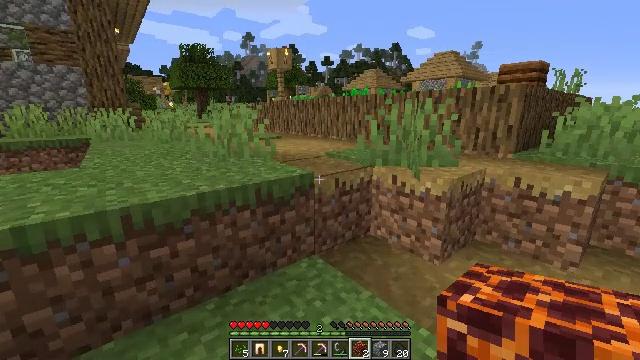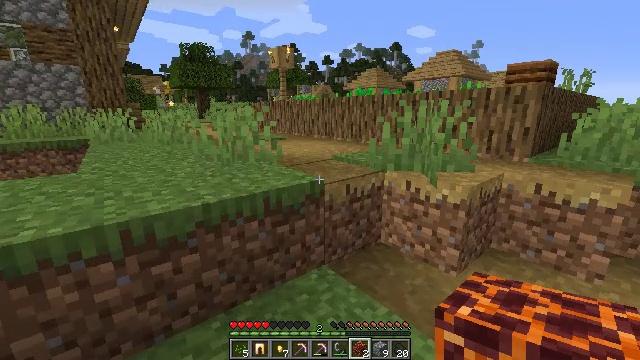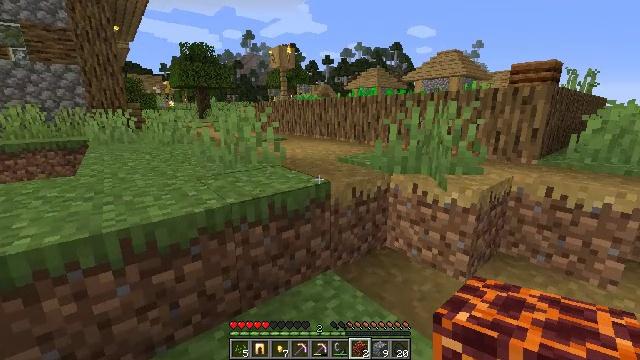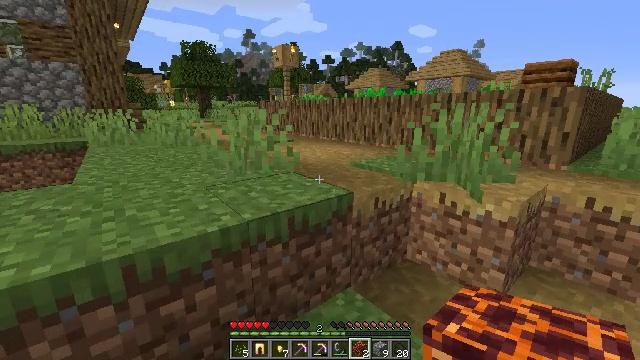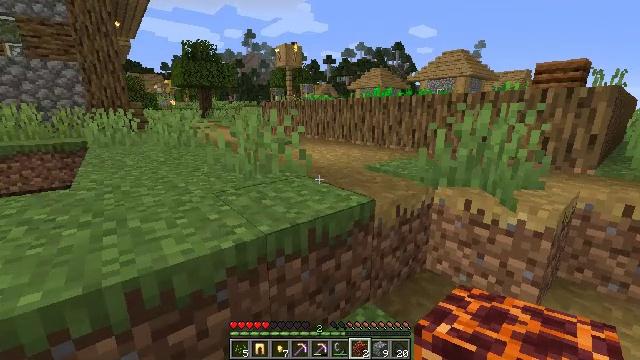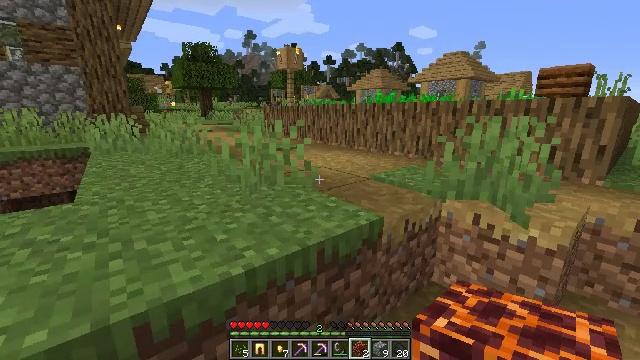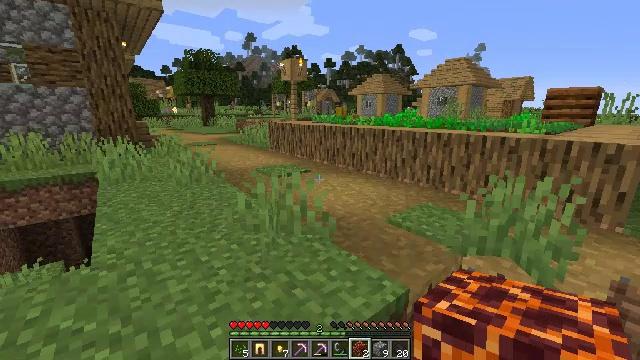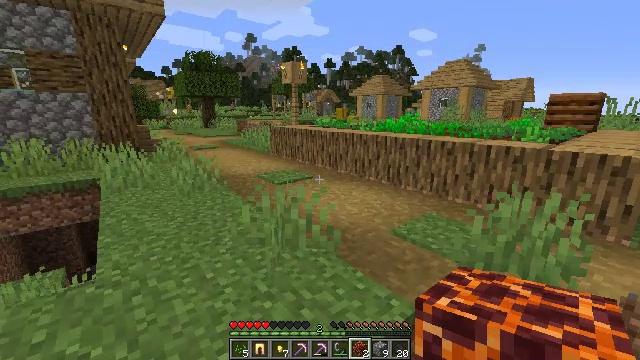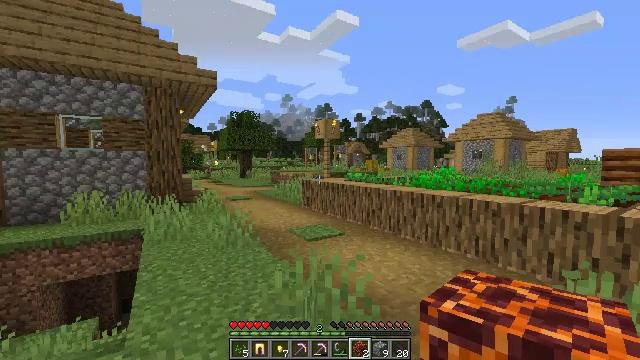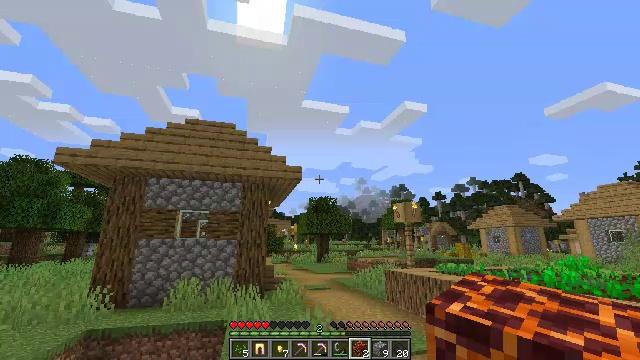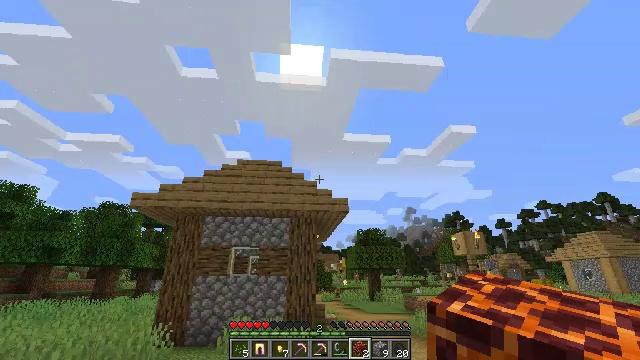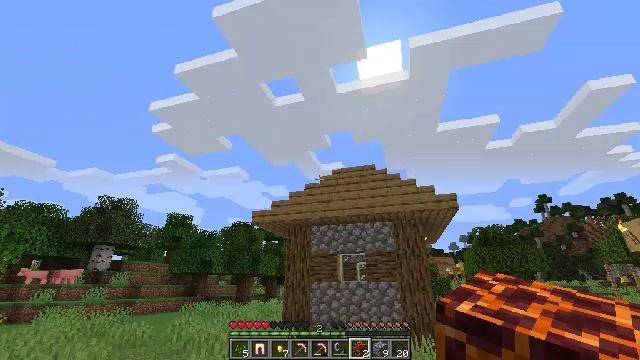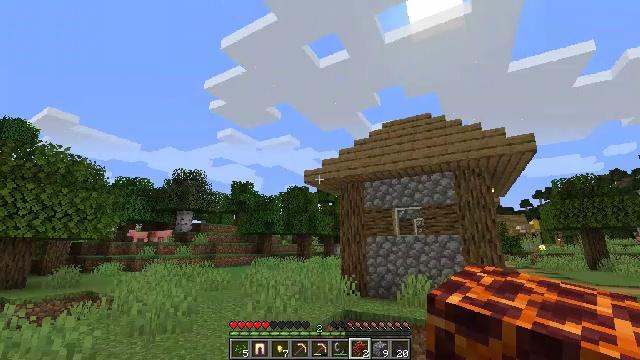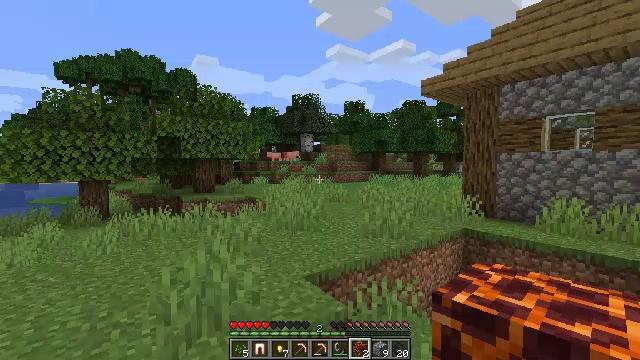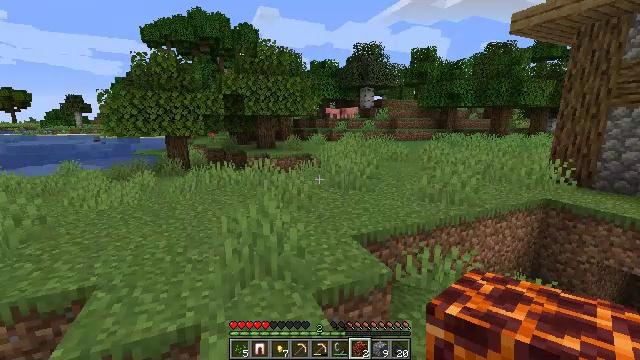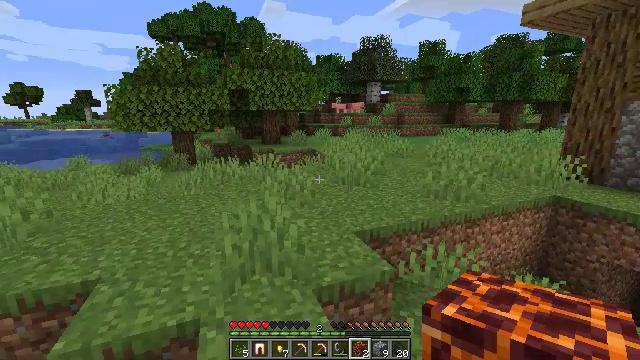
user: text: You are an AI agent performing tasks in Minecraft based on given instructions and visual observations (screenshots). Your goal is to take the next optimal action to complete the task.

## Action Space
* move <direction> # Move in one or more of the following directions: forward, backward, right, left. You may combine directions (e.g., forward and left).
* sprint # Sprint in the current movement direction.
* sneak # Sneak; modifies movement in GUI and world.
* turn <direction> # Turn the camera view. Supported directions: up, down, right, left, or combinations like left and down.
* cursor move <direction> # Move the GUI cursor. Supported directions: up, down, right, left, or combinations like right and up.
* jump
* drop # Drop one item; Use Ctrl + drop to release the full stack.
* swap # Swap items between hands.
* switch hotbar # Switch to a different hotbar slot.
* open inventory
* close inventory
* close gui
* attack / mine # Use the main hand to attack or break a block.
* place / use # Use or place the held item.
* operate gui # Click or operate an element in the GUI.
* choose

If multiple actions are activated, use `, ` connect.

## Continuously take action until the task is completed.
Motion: motion action
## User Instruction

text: Cut down the tree and harvest oak logs.
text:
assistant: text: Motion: move forward and move left
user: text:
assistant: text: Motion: move forward and move left
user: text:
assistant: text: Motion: move forward and move left
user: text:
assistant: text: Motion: move forward and move left
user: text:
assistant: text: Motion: move forward and move left, jump
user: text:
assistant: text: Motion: move forward and move left, jump
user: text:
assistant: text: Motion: move forward and move left, jump
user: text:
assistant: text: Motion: move forward and move left, turn left and up, jump
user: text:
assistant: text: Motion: move forward and move left, turn left and up
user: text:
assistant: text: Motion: move forward and move left, turn left and up
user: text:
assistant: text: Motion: turn left and up
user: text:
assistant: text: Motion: turn left and down
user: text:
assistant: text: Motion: turn left and down
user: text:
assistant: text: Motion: turn left and down
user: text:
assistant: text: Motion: turn left and down
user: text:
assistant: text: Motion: no_op
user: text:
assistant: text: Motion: turn left and down
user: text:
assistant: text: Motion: move forward, turn down
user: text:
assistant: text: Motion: move forward, turn down
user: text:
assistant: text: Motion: move forward, turn right
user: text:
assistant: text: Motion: move forward, turn right and down
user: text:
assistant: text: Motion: move forward, turn right and down, jump
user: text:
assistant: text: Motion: move forward, turn right and down, jump
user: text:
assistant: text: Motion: move forward, turn right and down, jump
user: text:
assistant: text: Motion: move forward, turn right and down, jump
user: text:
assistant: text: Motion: turn right and down
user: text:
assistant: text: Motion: turn right and down
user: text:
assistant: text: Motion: turn right and down
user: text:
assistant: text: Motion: turn right
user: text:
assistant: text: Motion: turn right